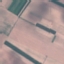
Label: AnnualCrop